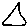
Label: triangle